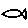
Label: fish